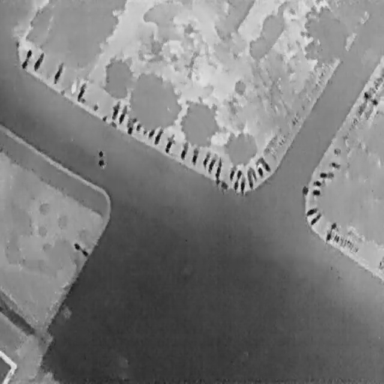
There are 25 Bicycles in the infrared image.